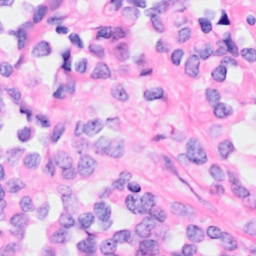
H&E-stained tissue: Breast